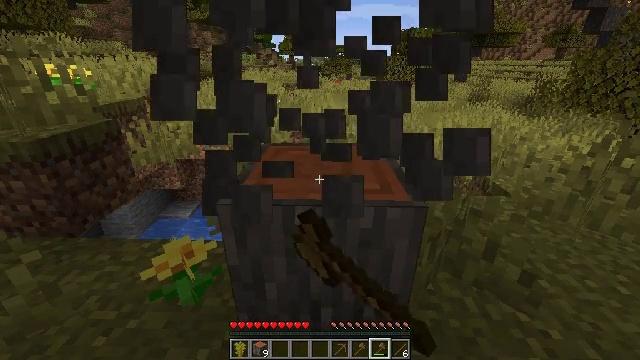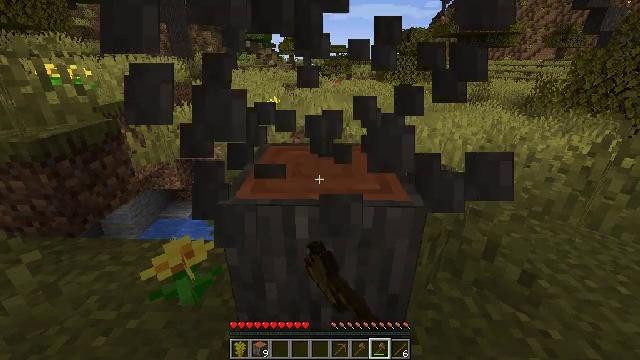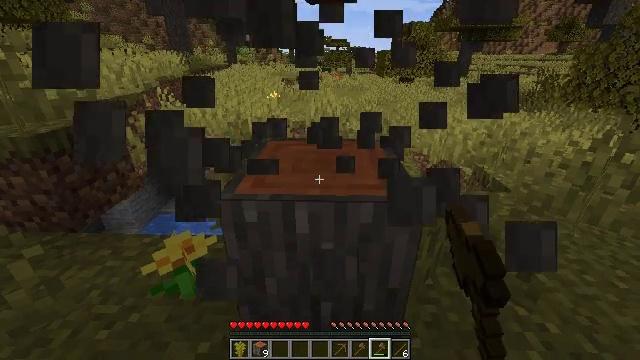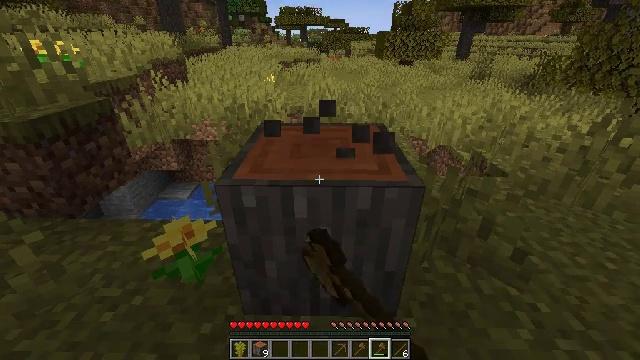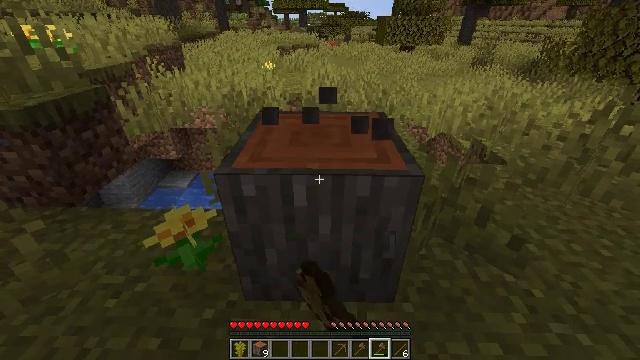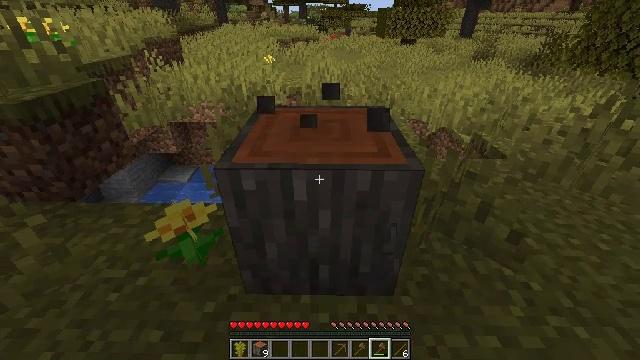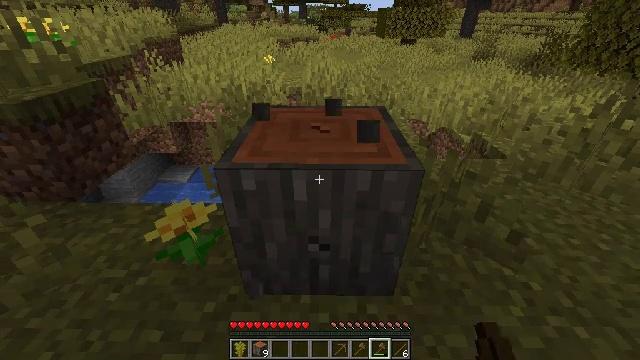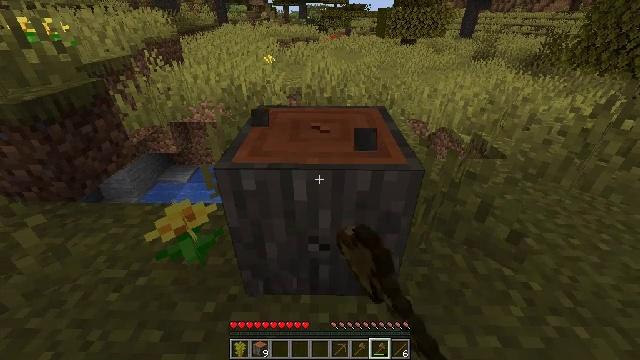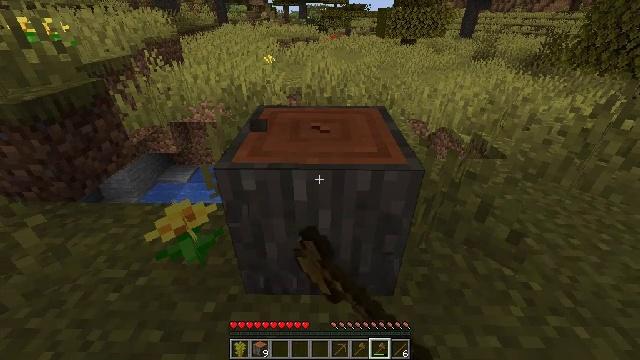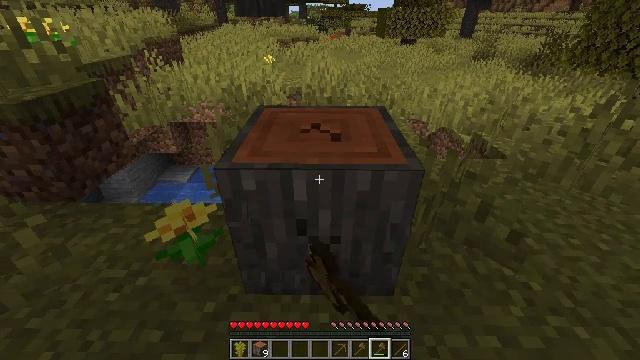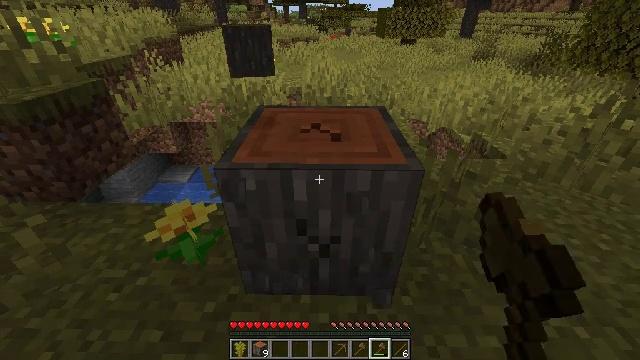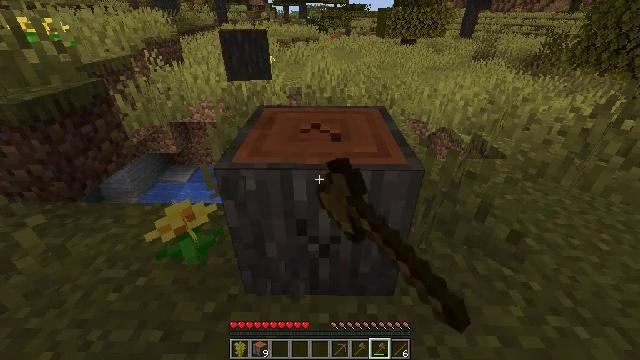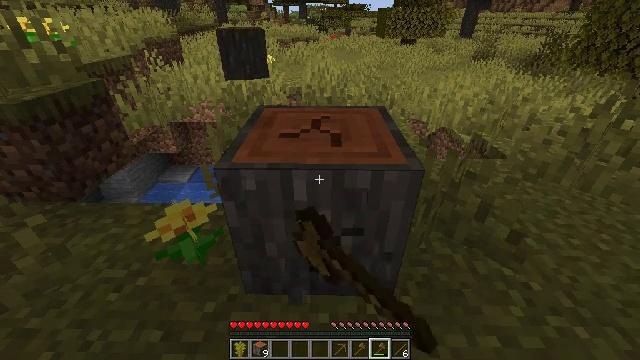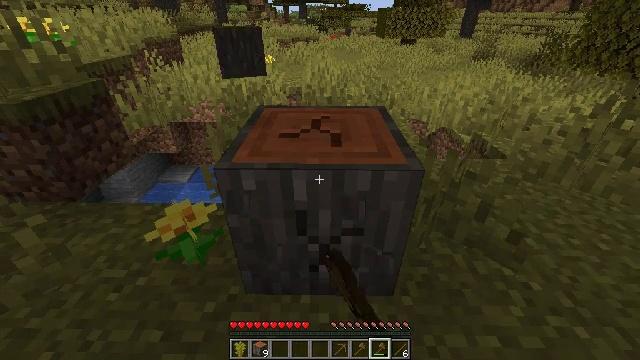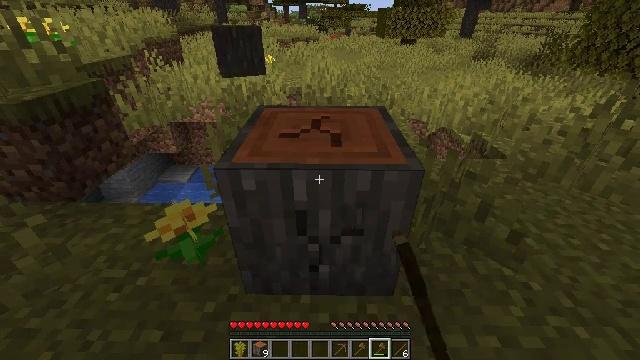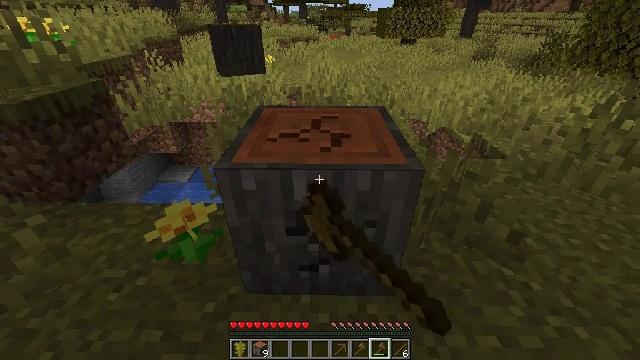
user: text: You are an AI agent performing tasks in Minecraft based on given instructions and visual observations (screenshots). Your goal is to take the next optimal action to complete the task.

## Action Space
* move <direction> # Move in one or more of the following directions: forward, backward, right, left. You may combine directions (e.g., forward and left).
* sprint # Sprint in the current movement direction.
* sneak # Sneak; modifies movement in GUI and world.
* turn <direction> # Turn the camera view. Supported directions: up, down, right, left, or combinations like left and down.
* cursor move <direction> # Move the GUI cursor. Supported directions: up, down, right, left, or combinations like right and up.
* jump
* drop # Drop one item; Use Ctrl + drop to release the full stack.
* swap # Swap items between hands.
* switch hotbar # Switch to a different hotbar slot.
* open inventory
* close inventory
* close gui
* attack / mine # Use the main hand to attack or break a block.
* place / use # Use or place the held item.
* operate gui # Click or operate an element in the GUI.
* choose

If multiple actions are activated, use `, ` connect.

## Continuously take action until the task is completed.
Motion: motion action
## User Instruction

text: Harvest the acacia log from the forest.
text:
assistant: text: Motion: attack / mine
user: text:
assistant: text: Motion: turn down, attack / mine
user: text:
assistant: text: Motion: turn down, attack / mine
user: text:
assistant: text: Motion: turn down, attack / mine
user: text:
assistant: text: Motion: turn down, attack / mine
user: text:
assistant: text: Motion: attack / mine
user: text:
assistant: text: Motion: attack / mine
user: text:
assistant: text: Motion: attack / mine
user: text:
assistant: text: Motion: attack / mine
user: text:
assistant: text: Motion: attack / mine
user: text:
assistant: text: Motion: attack / mine
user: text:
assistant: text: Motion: attack / mine
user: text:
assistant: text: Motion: attack / mine
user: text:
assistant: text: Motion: attack / mine
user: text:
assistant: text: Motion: attack / mine
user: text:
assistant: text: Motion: attack / mine
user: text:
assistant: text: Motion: attack / mine
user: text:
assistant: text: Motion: attack / mine
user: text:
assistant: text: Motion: attack / mine
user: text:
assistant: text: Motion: attack / mine
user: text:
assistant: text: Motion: attack / mine
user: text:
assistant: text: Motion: attack / mine
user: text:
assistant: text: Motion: attack / mine
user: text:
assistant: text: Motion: attack / mine
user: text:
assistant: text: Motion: attack / mine
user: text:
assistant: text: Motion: attack / mine
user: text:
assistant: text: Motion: attack / mine
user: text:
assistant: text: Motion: attack / mine
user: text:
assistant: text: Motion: attack / mine
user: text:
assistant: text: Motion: attack / mine